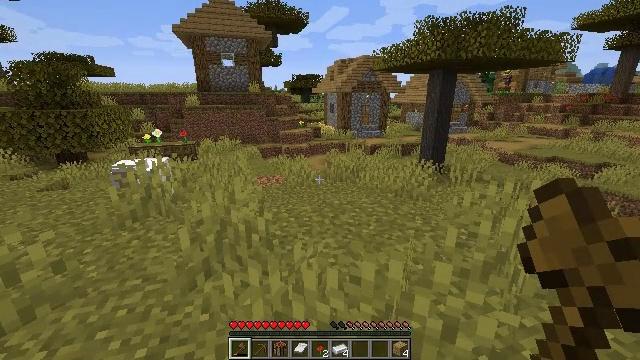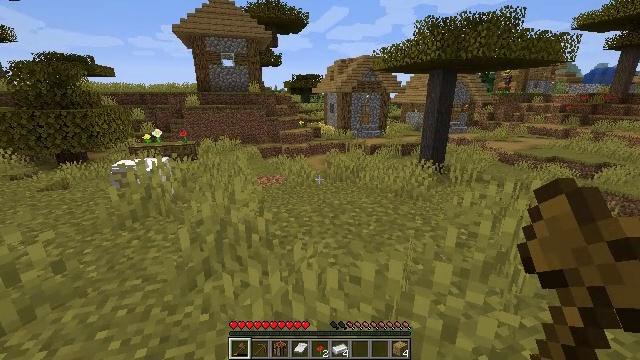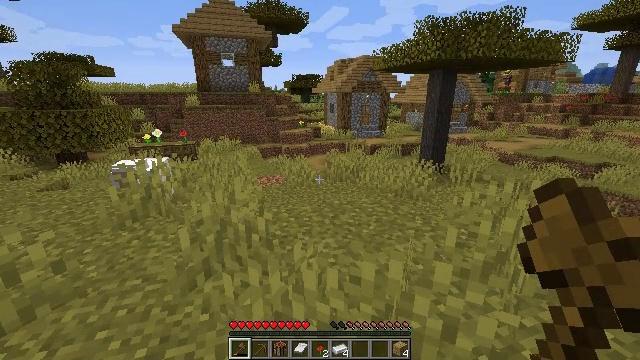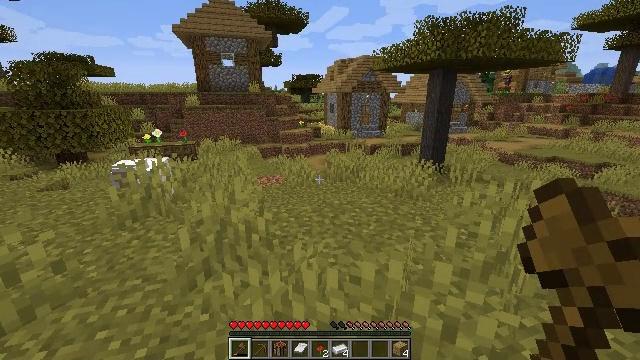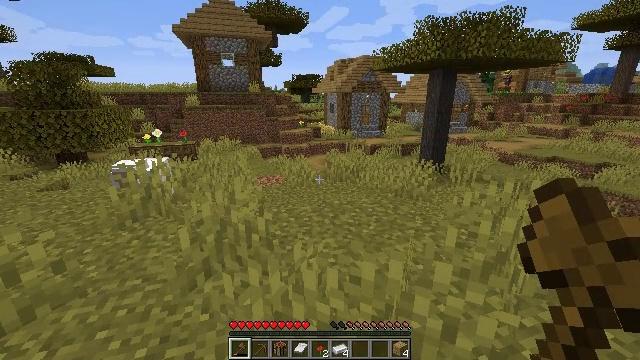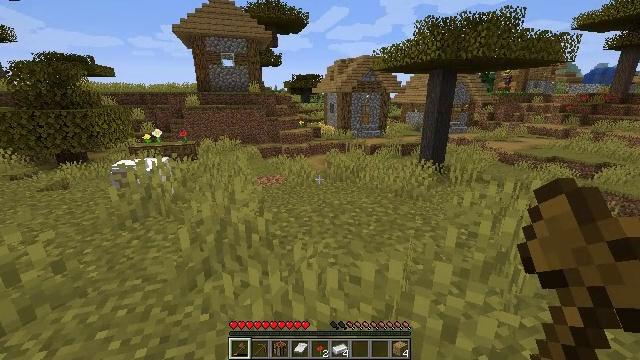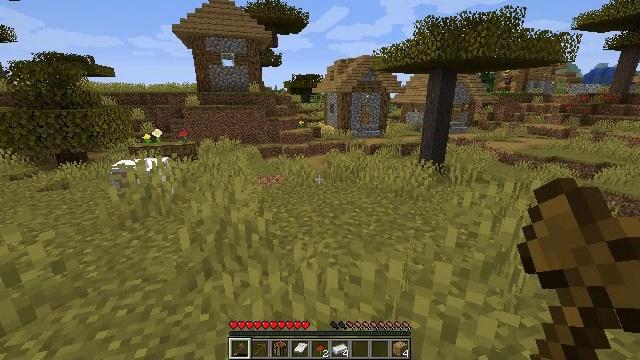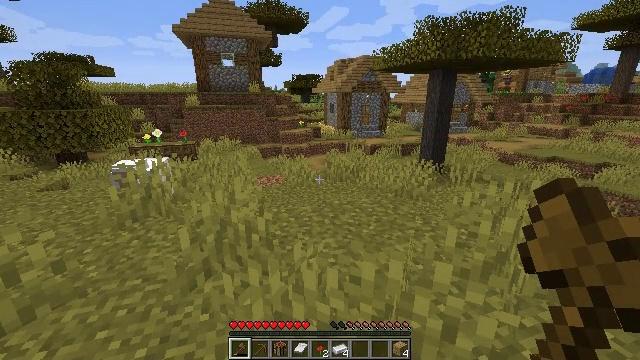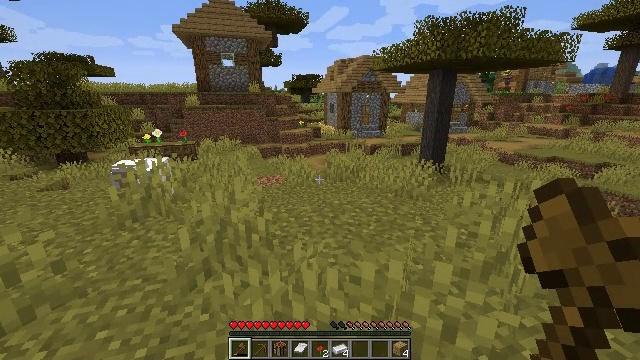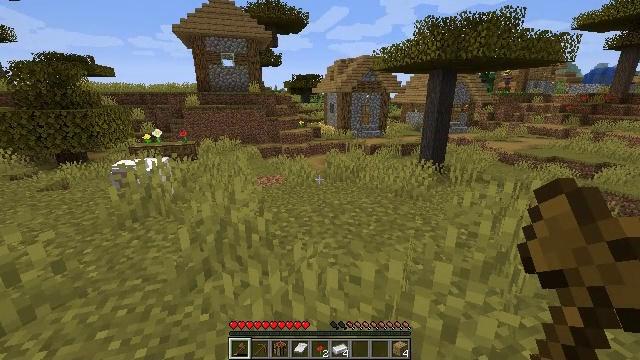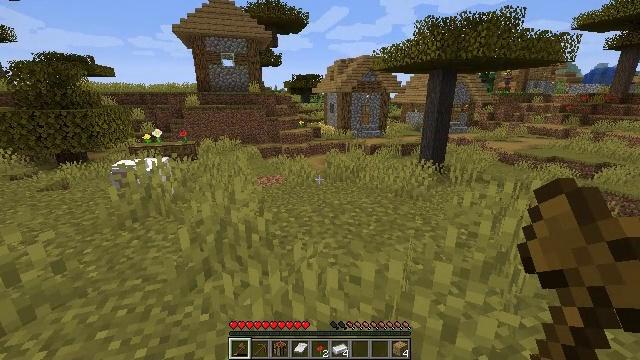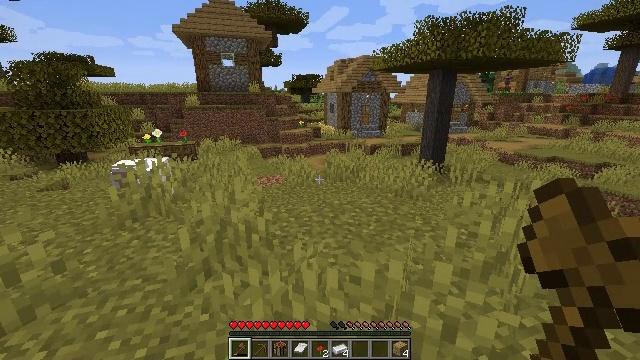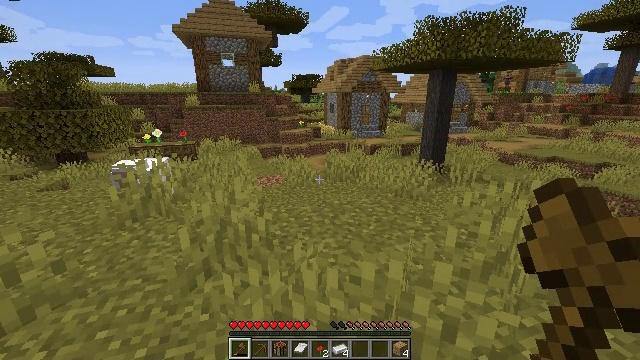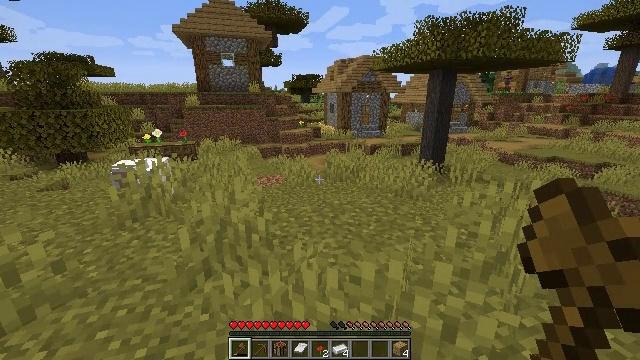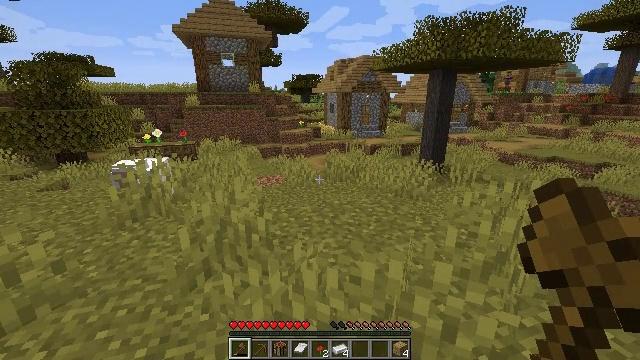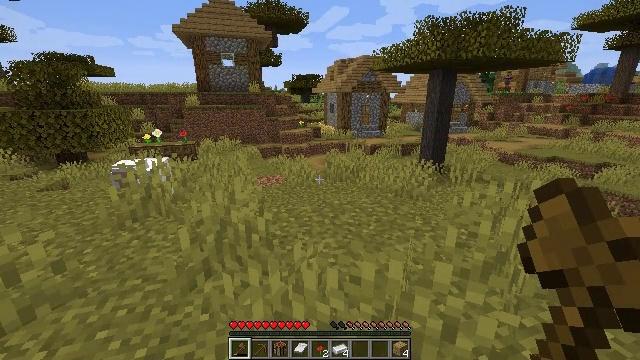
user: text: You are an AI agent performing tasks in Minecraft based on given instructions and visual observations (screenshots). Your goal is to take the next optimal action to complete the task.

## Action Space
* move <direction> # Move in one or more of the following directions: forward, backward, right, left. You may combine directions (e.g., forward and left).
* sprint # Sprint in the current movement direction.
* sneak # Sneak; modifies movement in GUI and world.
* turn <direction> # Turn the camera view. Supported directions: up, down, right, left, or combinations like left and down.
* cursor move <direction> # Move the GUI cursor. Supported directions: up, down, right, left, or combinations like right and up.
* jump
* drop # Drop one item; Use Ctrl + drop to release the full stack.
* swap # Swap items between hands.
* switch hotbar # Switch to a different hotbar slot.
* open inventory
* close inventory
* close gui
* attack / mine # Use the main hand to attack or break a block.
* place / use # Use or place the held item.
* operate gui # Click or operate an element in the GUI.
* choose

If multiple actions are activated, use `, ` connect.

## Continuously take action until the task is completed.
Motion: motion action
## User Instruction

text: Make some bread using three wheat.
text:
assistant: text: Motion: no_op
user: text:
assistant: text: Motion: no_op
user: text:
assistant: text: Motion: no_op
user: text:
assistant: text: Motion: no_op
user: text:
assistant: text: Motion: no_op
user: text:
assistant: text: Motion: no_op
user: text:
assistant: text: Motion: no_op
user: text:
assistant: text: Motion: no_op
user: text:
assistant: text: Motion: no_op
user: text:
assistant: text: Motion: no_op
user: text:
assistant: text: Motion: no_op
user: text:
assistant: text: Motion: no_op
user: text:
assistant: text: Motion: no_op
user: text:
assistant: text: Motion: no_op
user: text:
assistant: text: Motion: no_op
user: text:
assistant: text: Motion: no_op
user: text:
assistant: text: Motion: no_op
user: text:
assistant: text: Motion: no_op
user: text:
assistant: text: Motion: no_op
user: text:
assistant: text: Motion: no_op
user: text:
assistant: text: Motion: no_op
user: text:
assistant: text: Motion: no_op
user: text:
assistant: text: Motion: no_op
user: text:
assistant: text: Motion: no_op
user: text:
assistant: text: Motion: no_op
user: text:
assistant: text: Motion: no_op
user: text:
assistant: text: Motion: no_op
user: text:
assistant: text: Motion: no_op
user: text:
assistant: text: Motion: no_op
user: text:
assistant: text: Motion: no_op